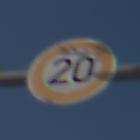
Verkehrszeichen: Geschwindigkeit20
Umgebung: Outdoor, RoadRail
Tageszeit: SunriseSunset
Wetter: Clear
Licht: Natural
Jahreszeit: NotSpecified
Kontrast: HighContrast